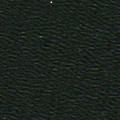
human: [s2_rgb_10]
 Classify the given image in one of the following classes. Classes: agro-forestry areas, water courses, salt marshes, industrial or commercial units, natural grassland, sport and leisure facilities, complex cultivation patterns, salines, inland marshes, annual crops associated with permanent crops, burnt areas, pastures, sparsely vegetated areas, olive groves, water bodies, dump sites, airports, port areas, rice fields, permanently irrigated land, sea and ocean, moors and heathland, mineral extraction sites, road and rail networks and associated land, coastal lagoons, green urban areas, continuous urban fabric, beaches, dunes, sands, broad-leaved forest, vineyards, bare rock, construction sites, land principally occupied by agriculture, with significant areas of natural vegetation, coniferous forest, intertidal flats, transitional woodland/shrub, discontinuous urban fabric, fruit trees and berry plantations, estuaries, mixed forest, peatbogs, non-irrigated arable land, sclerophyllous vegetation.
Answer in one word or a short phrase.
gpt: sea and ocean